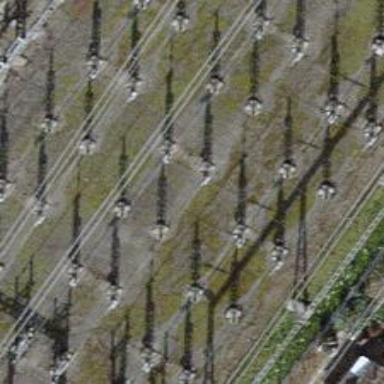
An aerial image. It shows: Switch used for power control.